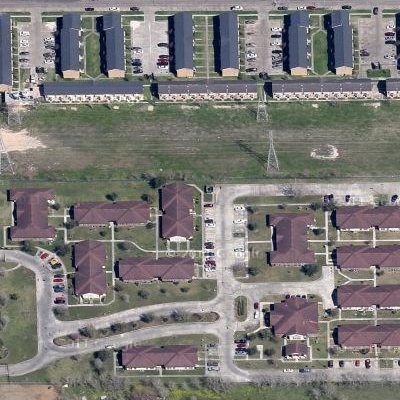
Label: fResident